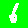
Digit: 6